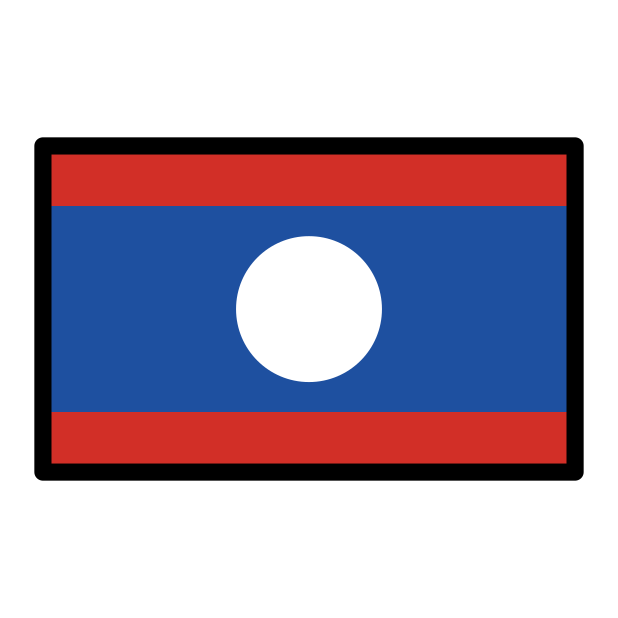
flag: Laos